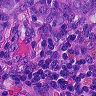
Metastatic tissue present: yes